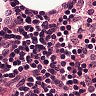
Metastatic tissue present: no